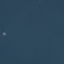
Label: SeaLake